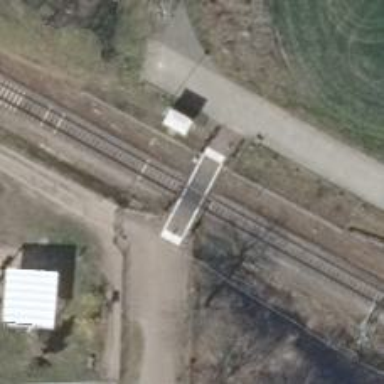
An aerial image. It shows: Railway crossing with traffic signals. The crossing features saltire and chicane elements.